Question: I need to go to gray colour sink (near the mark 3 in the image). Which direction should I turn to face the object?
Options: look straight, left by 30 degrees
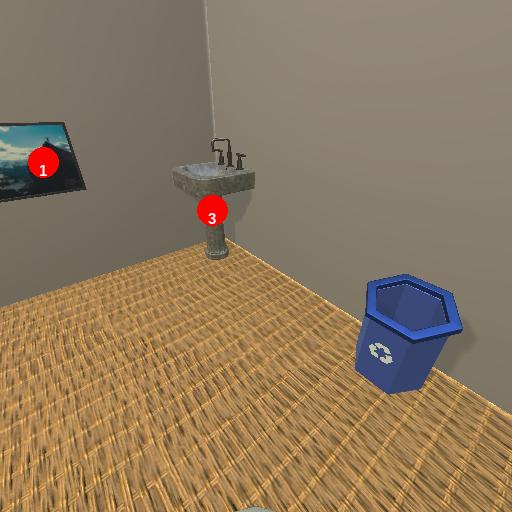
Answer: look straight